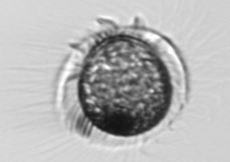
Label: Mesodinium